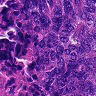
Metastatic tissue present: yes